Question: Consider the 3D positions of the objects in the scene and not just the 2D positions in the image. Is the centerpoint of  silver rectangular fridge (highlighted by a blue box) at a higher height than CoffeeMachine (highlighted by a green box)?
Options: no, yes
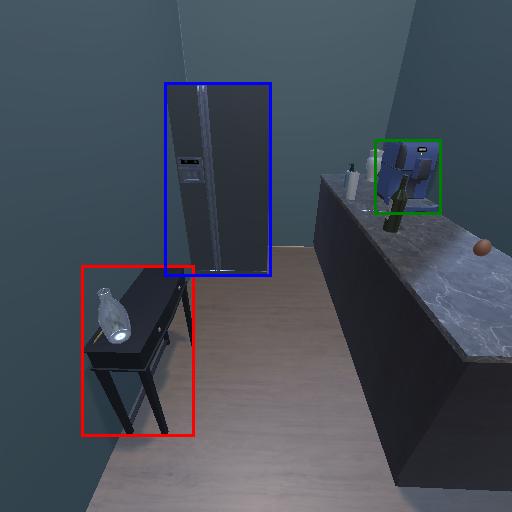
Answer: no